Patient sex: M
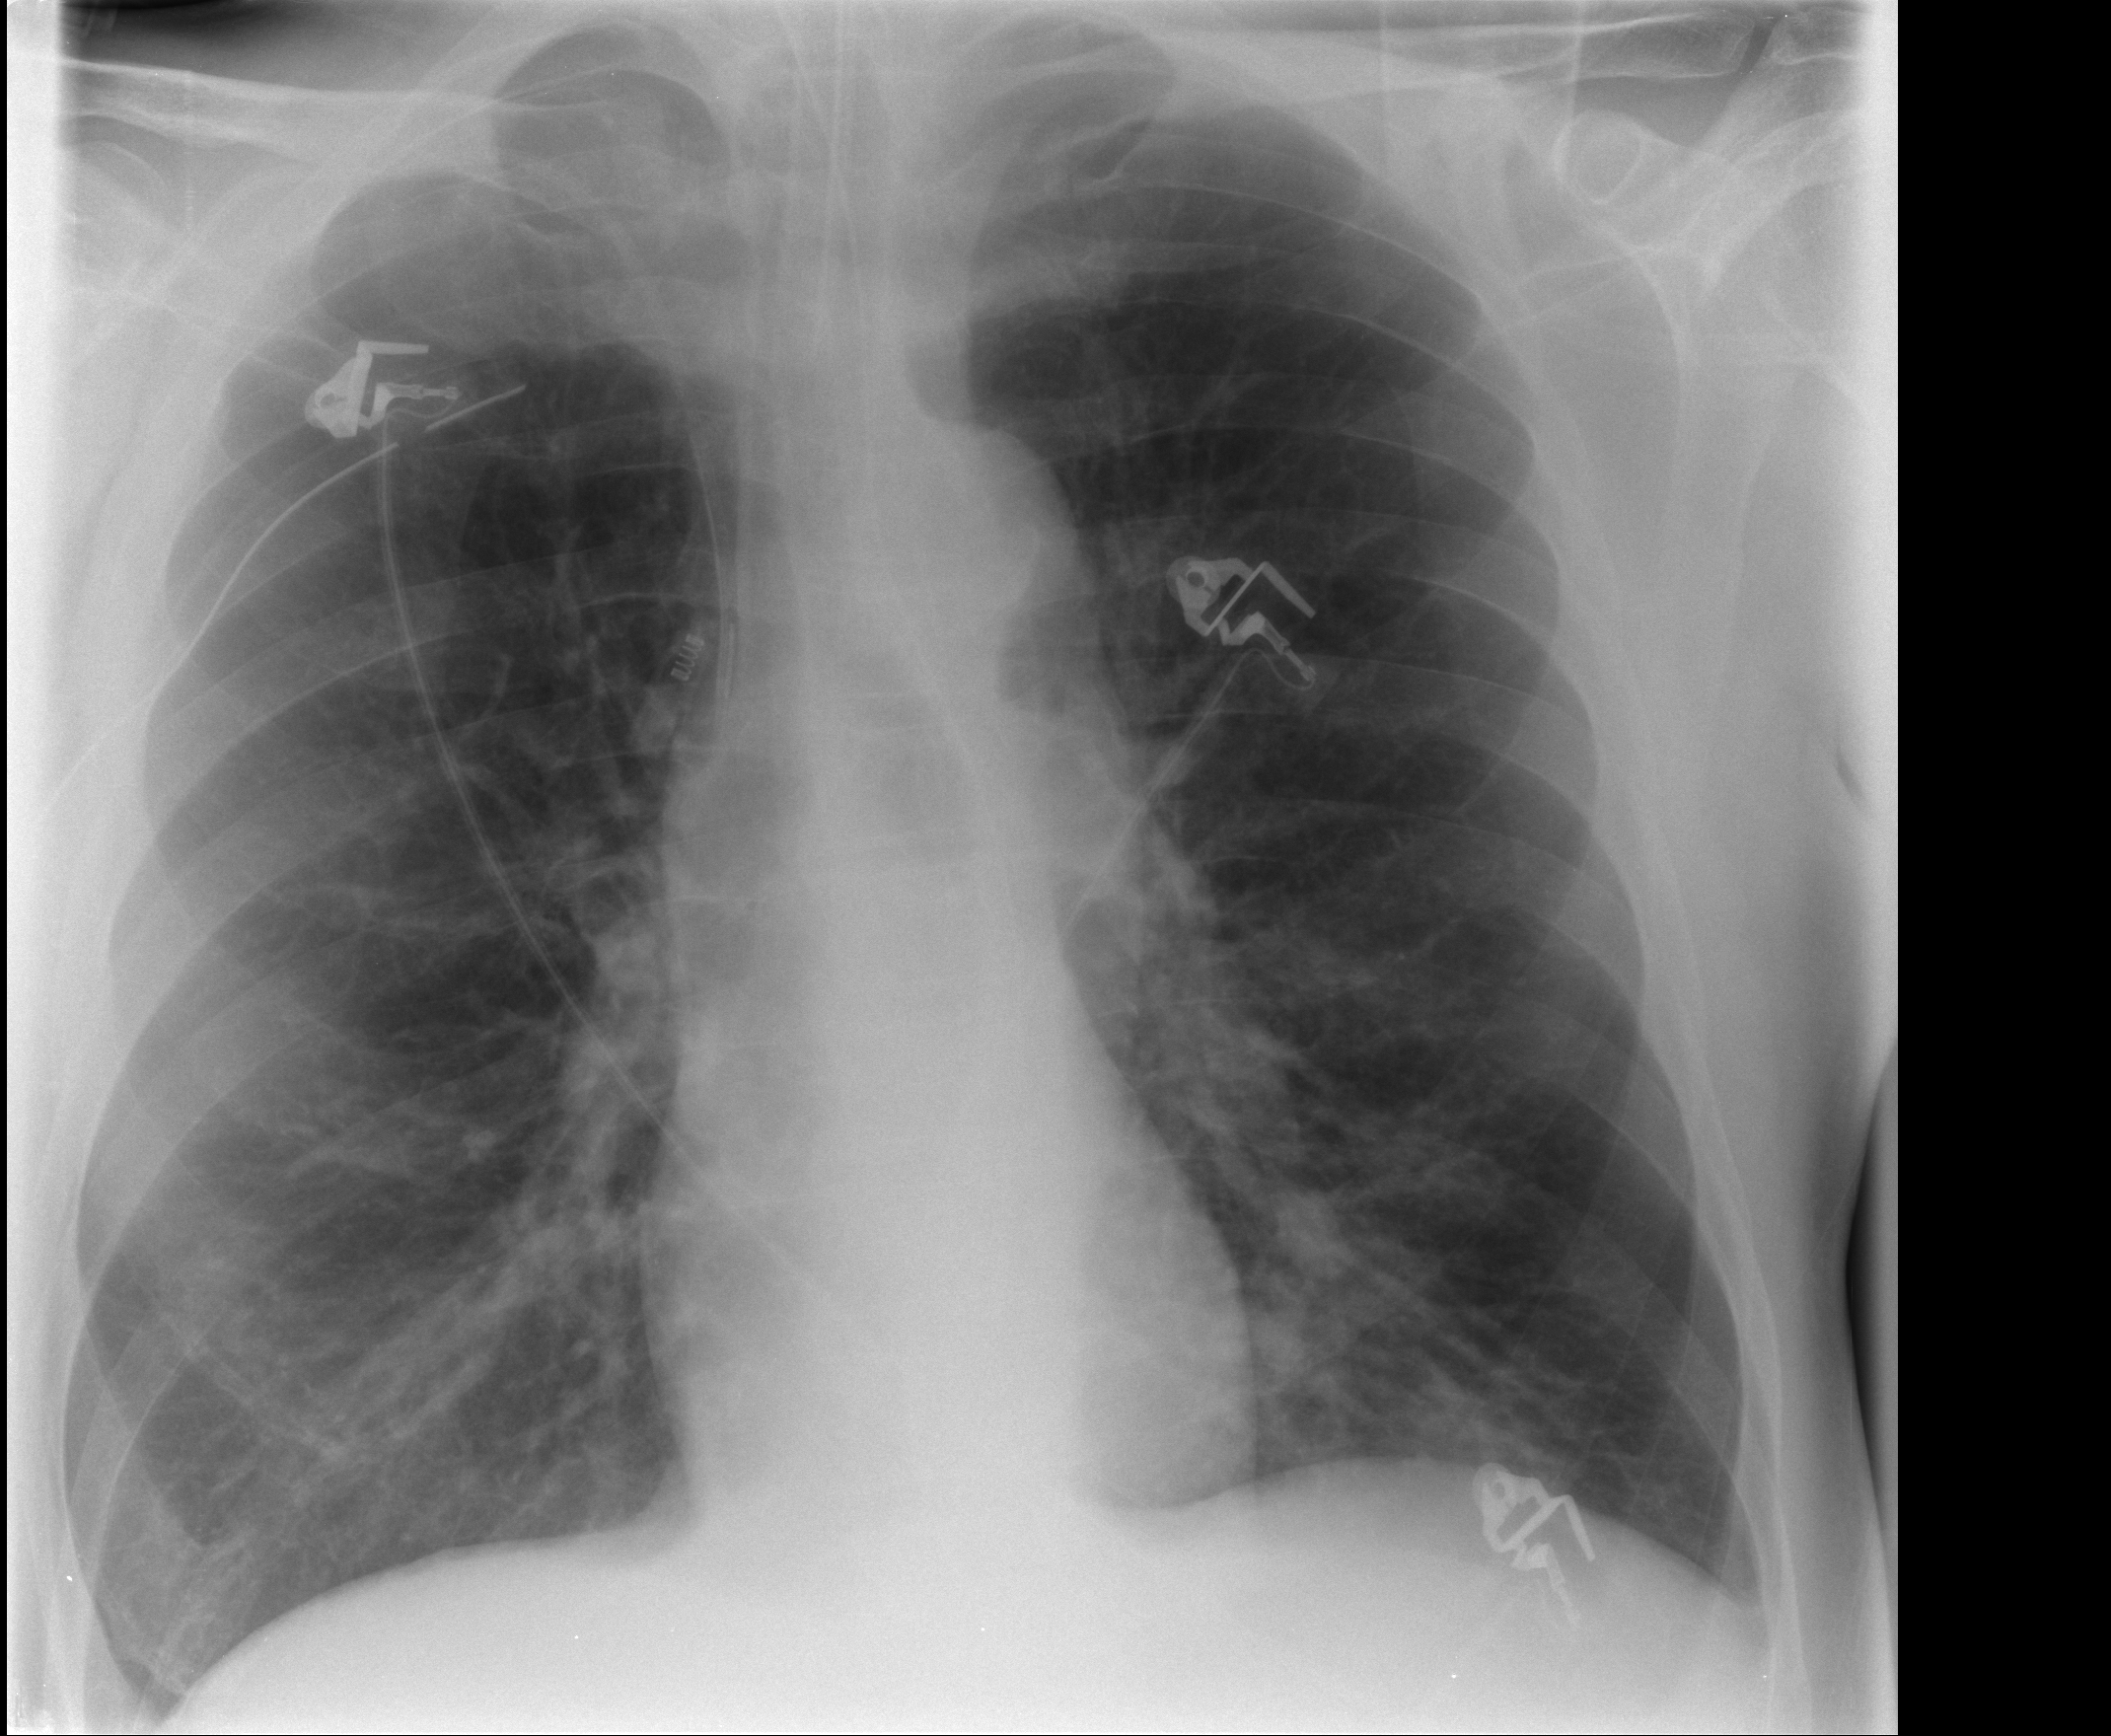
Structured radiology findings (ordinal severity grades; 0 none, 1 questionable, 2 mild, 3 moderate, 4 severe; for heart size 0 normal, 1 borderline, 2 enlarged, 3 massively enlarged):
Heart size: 0
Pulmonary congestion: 0
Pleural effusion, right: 1
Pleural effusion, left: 0
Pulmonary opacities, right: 0
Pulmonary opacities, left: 0
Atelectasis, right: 1
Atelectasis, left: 1